Aerial crown-view tile of a tropical tree (Barro Colorado Island, Panama), acquired 20250616:
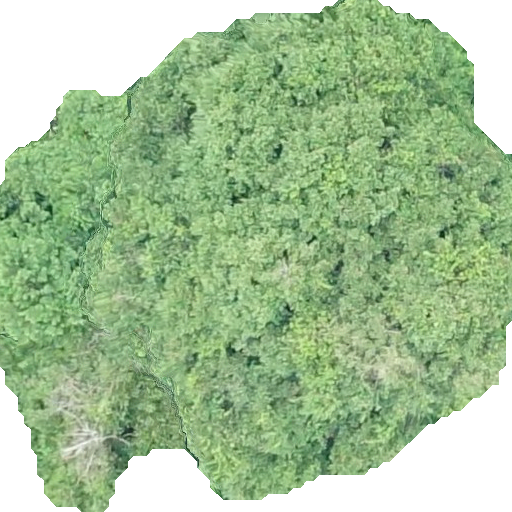
Species: Prioria copaifera
GBIF accepted scientific name: Prioria copaifera
Crown area: 310.055 m²